Question: I have a "welcome bar" at the top left of every page which makes a call to the database to get the user's name based on the login.
Here's how it looks (the section I'm referring to is the "Welcome, " with the wraparound maroon bar, the gray square and the Logout button):

Whenever I click on a menu item, the "Welcome Bar" shifts a little, which isn't a problem, but sometimes it appears as though the page is requerying the database or something and everything in the Welcome Bar shifts to the far right of the page, except for the user name, which goes blank and eventually re-appears and everything shifts back to where it belongs. I can't get the shifting to stop, I've tried a lot of different CSS to help fix it (below).
The Welcome and the maroon border around is an image
The Logout button is in a div and formatted with CSS
The grey button with all the little squares is also an image which I apply to the containing img tag using jQuery.
Here's the jQuery:
'''
<script type="text/javascript" language="JavaScript">
$(document).ready(function() {
var topUserWelcomeWidth = ($("#topUserWelcome").innerWidth());
var headerBorderWidth = topUserWelcomeWidth + 380;
var glcLeft = topUserWelcomeWidth + 120;
$("#innerWelcomeTab").attr ("width", headerBorderWidth + 'px');
$("#headerBorder").attr ("width", headerBorderWidth + 'px');
$("#headerBorder").attr("height","40px");
$("#headerBorder").attr("src","/library/skin/neo-Amc2014/images/Header.png");
$("#glc").css('margin-left', glcLeft +'px');
});
</script>
'''
And here's the HTML, etc. The rest of the page follows this
'''
<div id="innerWelcomeTab">
<img id="headerBorder" src="" />
<div id="topUserWelcome">
<span id="welcomeText">Welcome, </span>${loginUserDispName}</div>
<a href="#" id="glc"><img id="dots" src="/library/skin/neo-Amc2014/images/dotsGray.png" /></a>
<a href="${loginLogInOutUrl}" title="${loginMessage}" id="loginLink1" >${loginMessage}</a>
</div>
</div>
'''
Here's the CSS:
'''
#innerWelcomeTab { /* contains #headerBorder, #topUserWelcome, #glc keeps button and logout to right of username*/
position: absolute;
right: 50px;
float: none;
display: inline;
}
#headerBorder {
position: relative;
float: none;
}
#topUserWelcome{ /* contains #welcomeText */
position: relative;
float: none;
margin-top: -2.2em;
color: #5a5a5a;
font-weight: normal;
font-size: 110%;
margin-left: .5em;
}
#welcomeText {
font-size: 100%;
color: #952a4e;
font-weight: bold;
float: none;
}
#glc {
position: relative;
float: none;
top: -1.6em;
}
#loginLink1 {
position: relative;
float: none;
margin-left: 164px;
color: white;
text-decoration: none !important;
top: -2.1em;
font-size: 100%;
font-weight: bold;
background-color: #952a4e;
border-radius: 5px;
padding: 4px 6px 6px 6px;
text-align: center;
width: 4em;
height: 1em;
border: 1px solid #952a4e;
box-shadow: 3px 3px 1px #808080;
}
'''
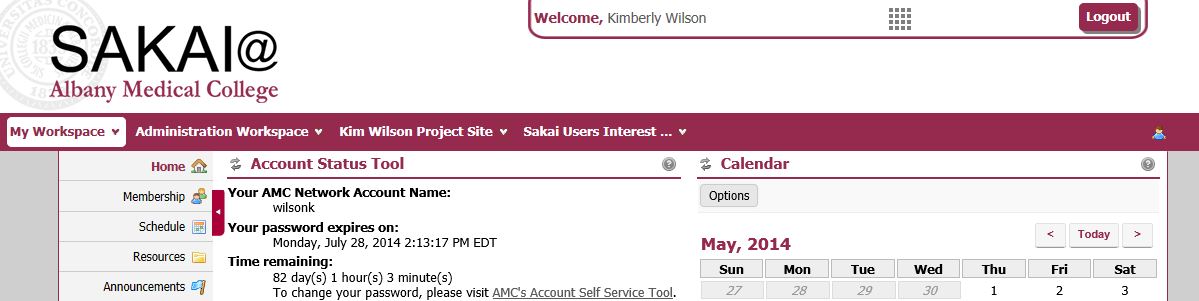
Answer: I figured it out with the help of @Diodeus and also using HTML5's Local Storage.
I removed all the float:none
In Javascript I added this:
'''
var topUserName = "${loginUserDispName}";
var userNameWidth = topUserName.length;
localStorage.setItem('userNameWidth',userNameWidth);
localStorage.setItem('UserName',topUserName);
'''
And then in the jQuery section changed this variable:
'''
var topUserWelcomeWidth = parseInt(localStorage.getItem('userNameWidth'));
'''
I put the #headerBorder img and width right on the page and took it out of the jQuery
Then took out the position:relative from #headerBorder, #topUserWelcome and changed #glc to position:absolute and changed some of the top and left measurements.